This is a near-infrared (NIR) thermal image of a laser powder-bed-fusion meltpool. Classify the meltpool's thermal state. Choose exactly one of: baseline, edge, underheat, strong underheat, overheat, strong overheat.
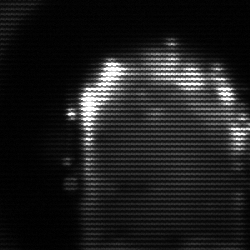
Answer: baseline